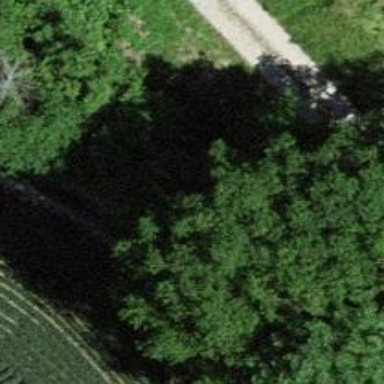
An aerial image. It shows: Culvert tunnel.